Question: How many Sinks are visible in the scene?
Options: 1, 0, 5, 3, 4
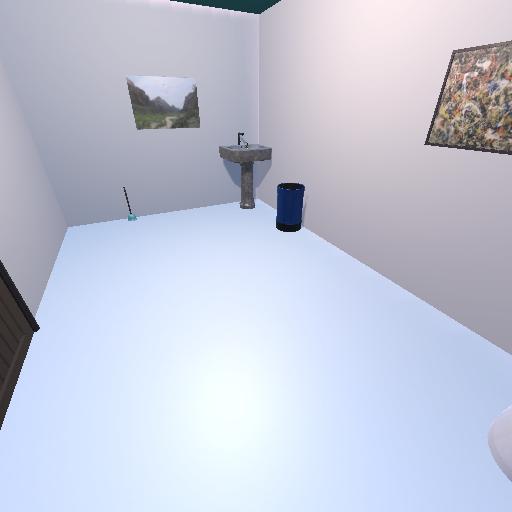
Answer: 1